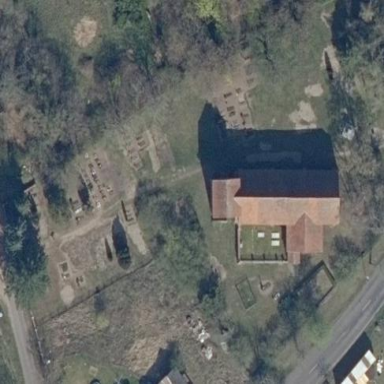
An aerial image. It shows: Cemetery.